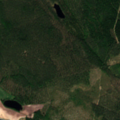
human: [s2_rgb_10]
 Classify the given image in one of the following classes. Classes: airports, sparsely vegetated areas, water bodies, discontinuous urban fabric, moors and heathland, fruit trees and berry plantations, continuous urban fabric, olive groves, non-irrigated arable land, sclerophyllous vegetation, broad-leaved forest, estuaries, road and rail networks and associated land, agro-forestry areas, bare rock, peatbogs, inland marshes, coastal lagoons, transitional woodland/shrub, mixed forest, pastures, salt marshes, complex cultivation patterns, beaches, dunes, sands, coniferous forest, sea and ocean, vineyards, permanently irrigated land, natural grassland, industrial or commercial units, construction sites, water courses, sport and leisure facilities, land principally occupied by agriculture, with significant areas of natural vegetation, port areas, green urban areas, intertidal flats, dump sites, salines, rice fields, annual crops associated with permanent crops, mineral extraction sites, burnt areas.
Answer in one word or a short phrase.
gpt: land principally occupied by agriculture, with significant areas of natural vegetation, coniferous forest, mixed forest, transitional woodland/shrub